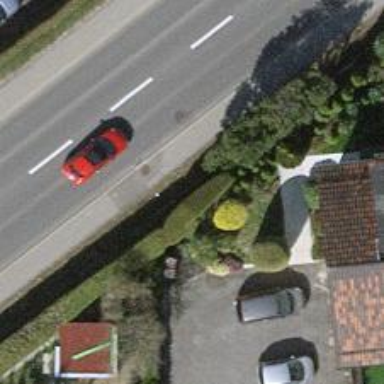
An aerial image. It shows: Hedge barrier.